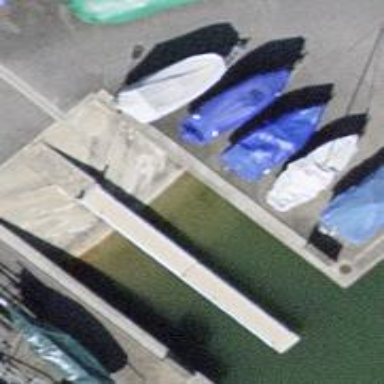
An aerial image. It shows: Slipway on leisure land.